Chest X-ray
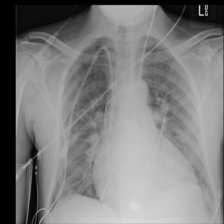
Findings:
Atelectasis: negative
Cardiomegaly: negative
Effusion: negative
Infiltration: negative
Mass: negative
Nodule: negative
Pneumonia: negative
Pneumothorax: negative
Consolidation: negative
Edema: negative
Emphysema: negative
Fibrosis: negative
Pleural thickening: negative
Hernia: negative